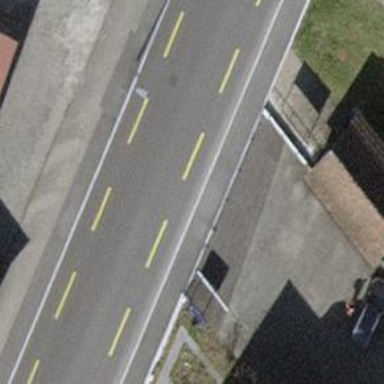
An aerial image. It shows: Unmarked crossing with traffic calming table on the road.